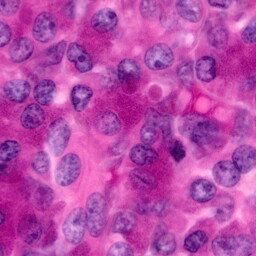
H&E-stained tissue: Pancreatic